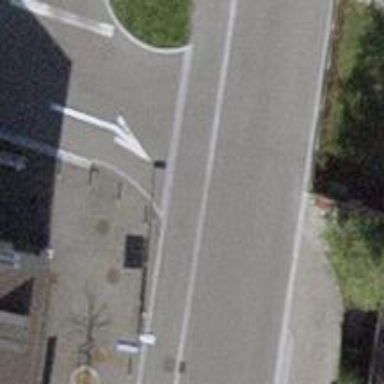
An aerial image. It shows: Bollard.